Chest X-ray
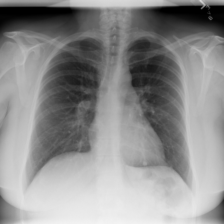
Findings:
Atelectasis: negative
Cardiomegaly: negative
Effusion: negative
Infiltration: negative
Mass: negative
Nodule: negative
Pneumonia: negative
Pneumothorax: negative
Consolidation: negative
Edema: negative
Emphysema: negative
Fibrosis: negative
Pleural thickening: negative
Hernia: negative